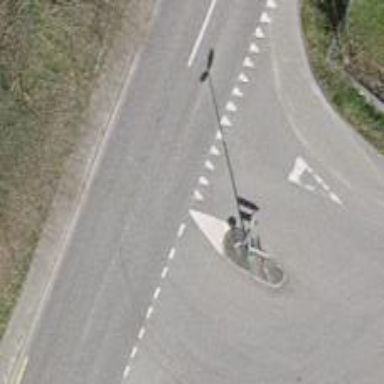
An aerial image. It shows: Road with "give way" sign.